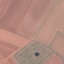
Label: AnnualCrop